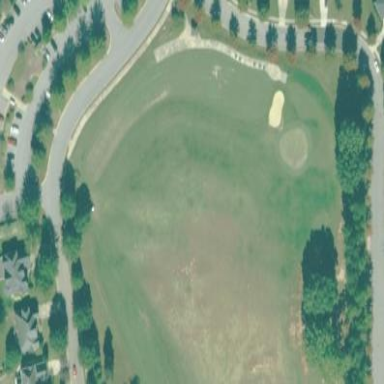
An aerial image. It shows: Grassy area designated for driving range golf.